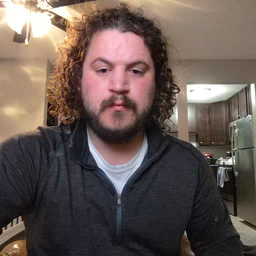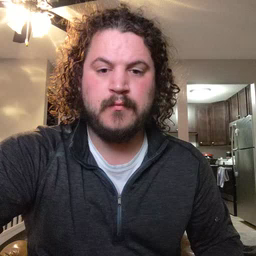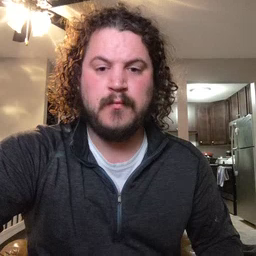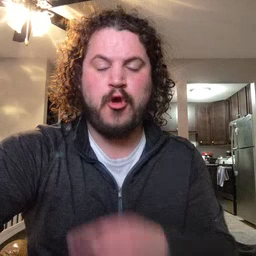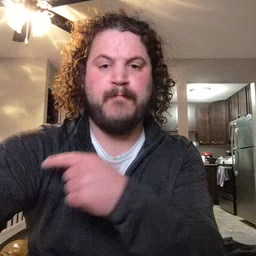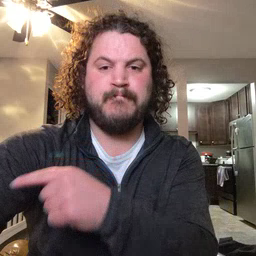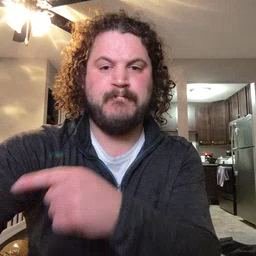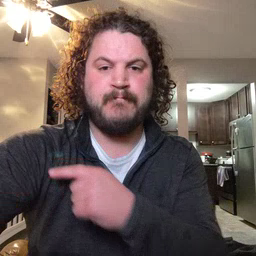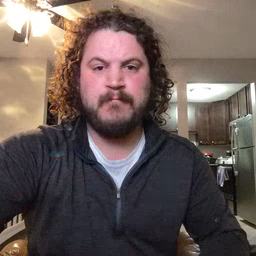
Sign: arm